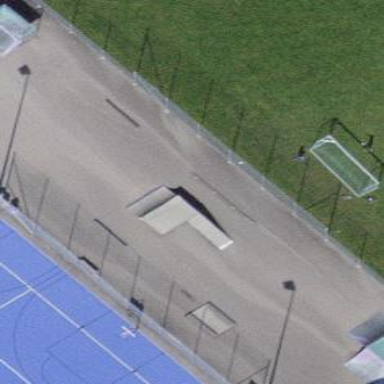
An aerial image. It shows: Asphalt pitch for leisure land activities.